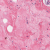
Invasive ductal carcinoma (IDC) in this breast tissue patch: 0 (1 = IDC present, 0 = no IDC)